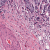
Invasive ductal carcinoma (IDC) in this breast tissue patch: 1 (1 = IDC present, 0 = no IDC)